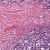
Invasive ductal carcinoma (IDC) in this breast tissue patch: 1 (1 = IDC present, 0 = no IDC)